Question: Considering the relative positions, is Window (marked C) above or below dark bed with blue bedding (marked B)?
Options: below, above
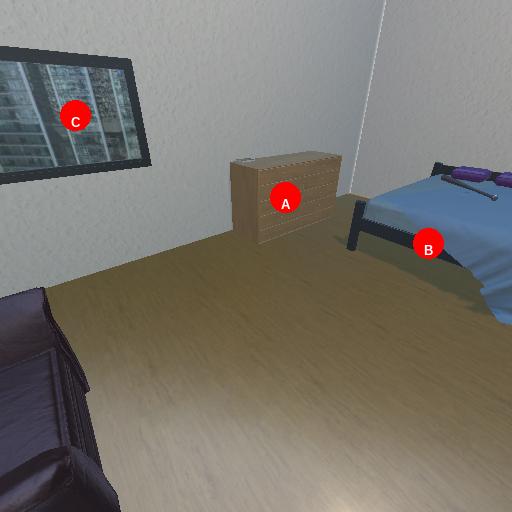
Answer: below